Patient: sex M, age 55
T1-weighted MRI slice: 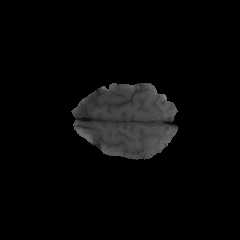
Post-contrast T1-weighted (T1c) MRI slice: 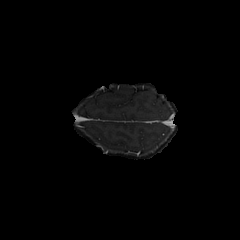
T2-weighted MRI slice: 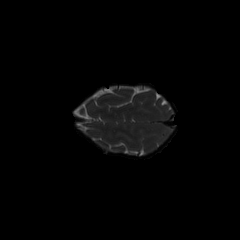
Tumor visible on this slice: no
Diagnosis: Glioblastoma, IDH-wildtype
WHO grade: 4